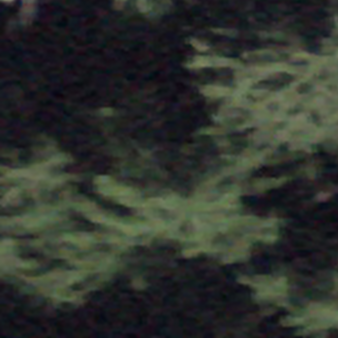
Label: other